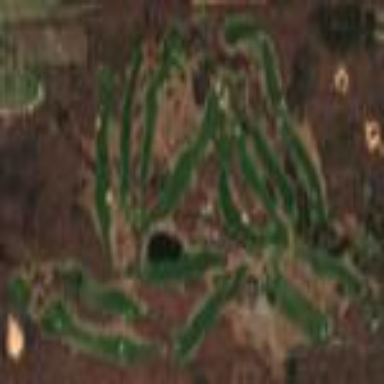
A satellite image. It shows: Golf course.